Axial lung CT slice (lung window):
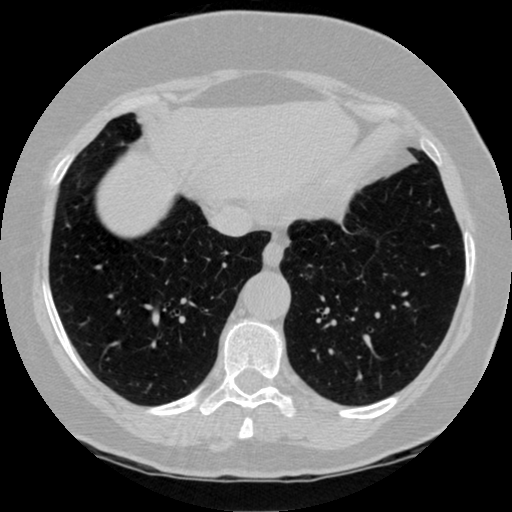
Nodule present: no